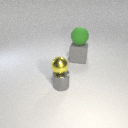
large green rubber sphere above large gray rubber cube